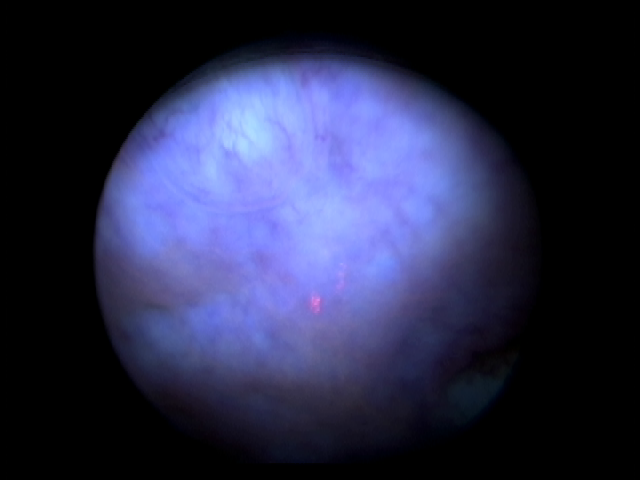
Modality: BLC
Class: Non-malignant
Subclass: BenignNOS
Lesion: L1
Morphology: Non-papillary
Bladder cancer association: No